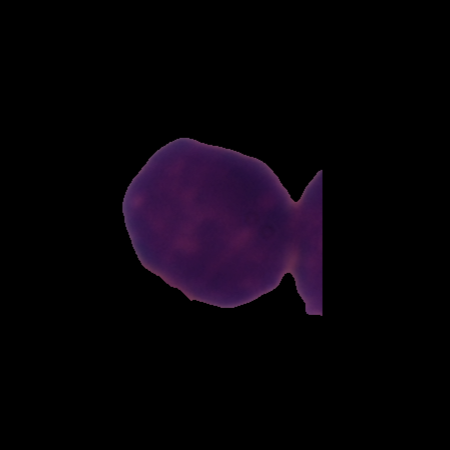
Label: healthy